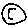
Label: circle